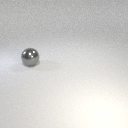
large gray metal sphere